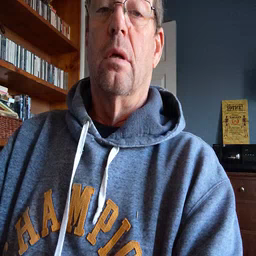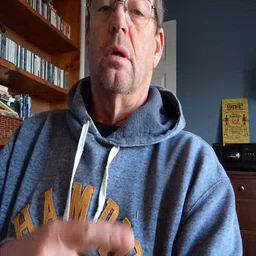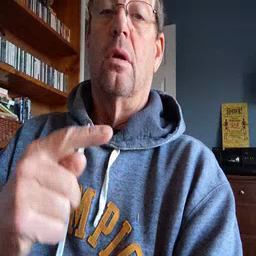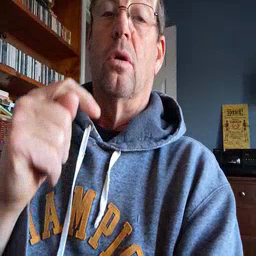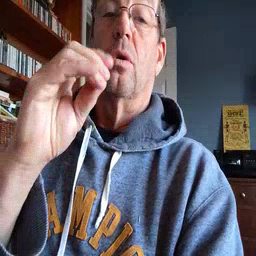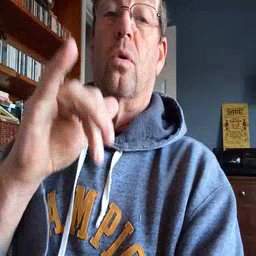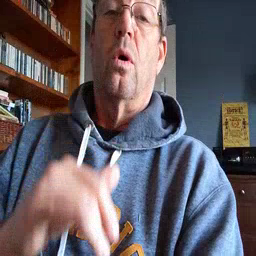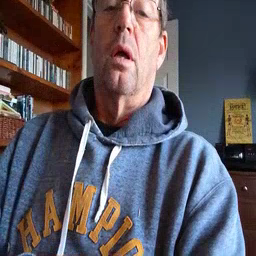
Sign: toy